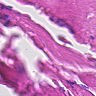
Metastatic tissue present: no